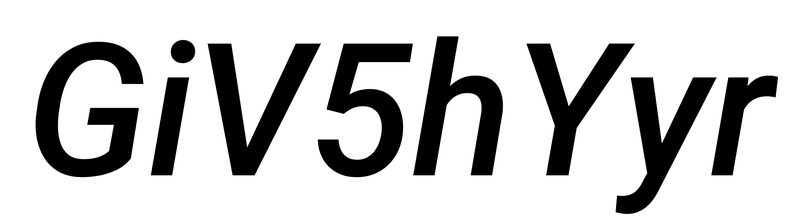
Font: Roboto-Italic_Medium_Italic